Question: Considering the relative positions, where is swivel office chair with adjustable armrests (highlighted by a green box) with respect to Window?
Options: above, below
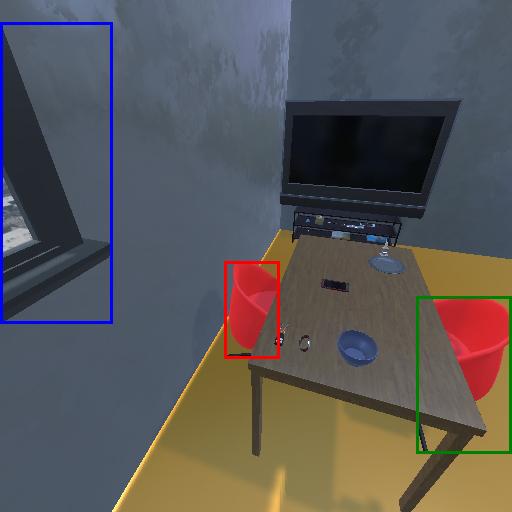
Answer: above